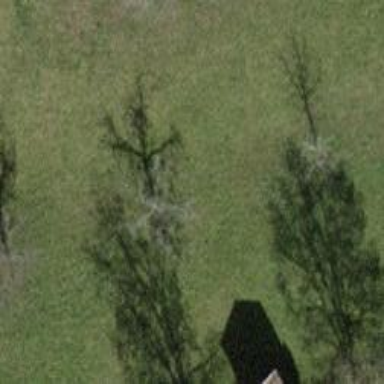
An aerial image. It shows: Urban tree adds touch of nature to the surroundings.